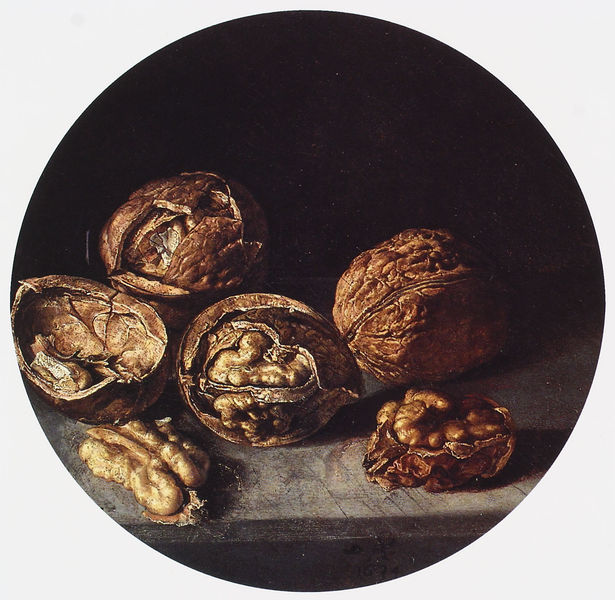
Titel: Stilleben mit Wallnüssen
Künstler: Antonio Perreda
Institution: Privatsammlung
Schlagwörter: gemälde, schatten, braun, grau, holz, licht, schwarz, tisch, malerei, schale, stein, kreis, rund, schalen, stilleben, stillleben, weis, platte, offen, groß, brett, kerne, sechs, nuss, nüsse, walnuss, teil, kern, nussschale, walnüsse, ganz, bruchstellen, überdimensional, embryo, kacken, nusschale, bitter, nussknacker, 4, geknackt, knacker, riße